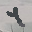
Label: 4